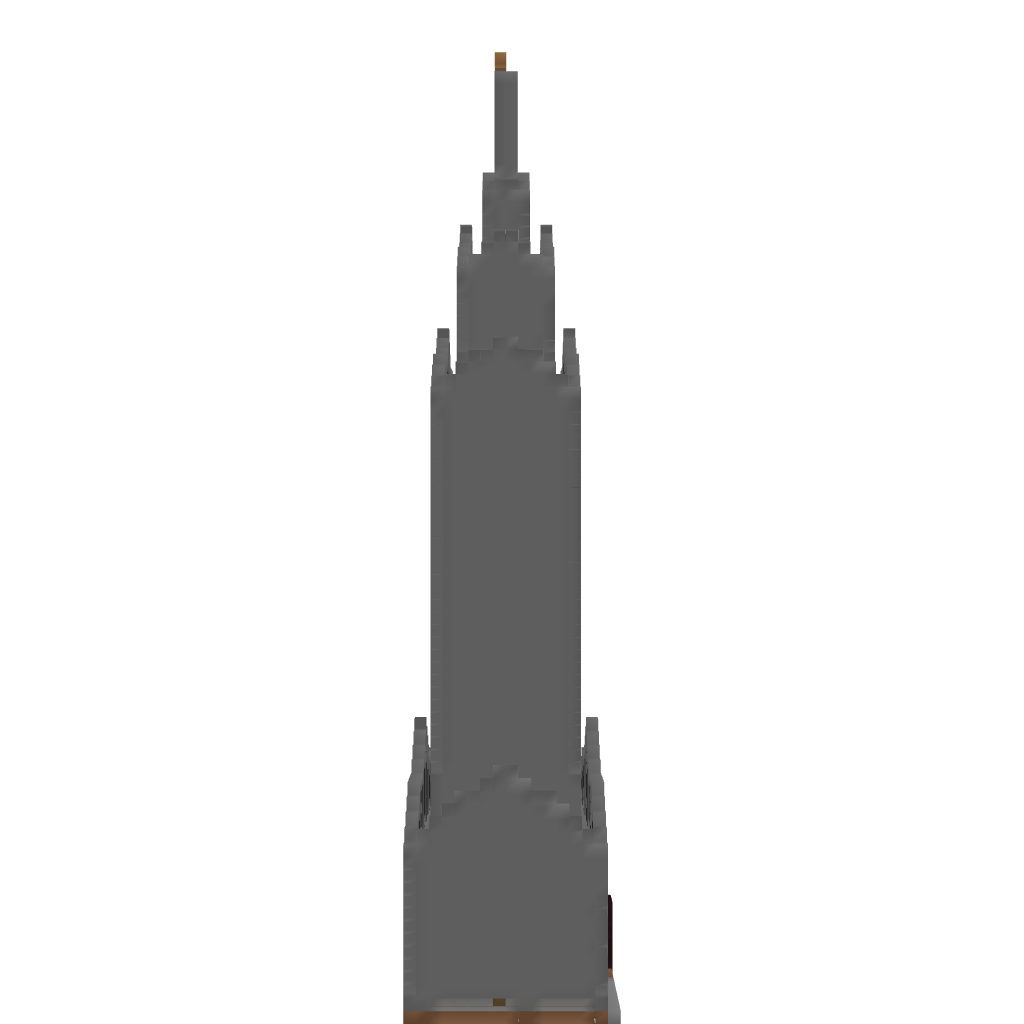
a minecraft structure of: Empire State Building *Medium*